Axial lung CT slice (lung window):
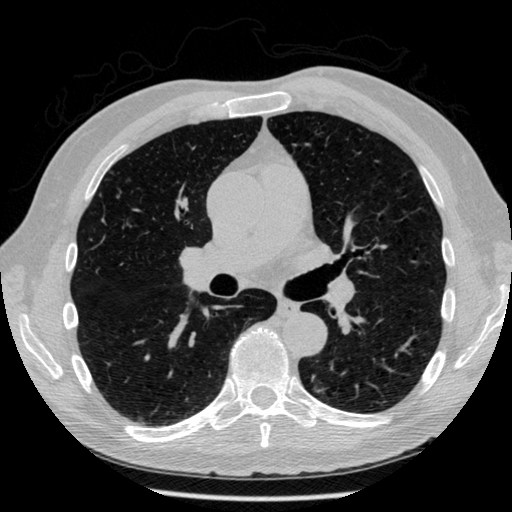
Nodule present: no